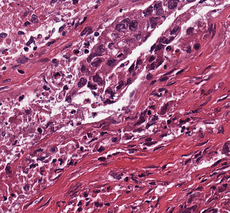
Tumor epithelial tissue: yes
Tumor-associated stroma tissue: yes
Normal tissue: no